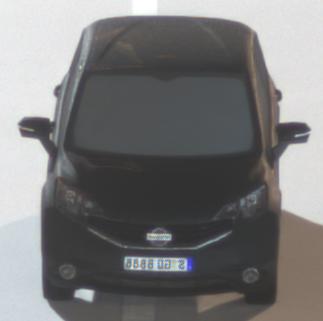
Make: Nissan
Model: Note 1.2
Detailed model: Note (E12) (10/13 - 12/16)
Model produced from: 2013/10
Model produced until: 2015/09
Doors: 5
Color: black
Road condition: dry road
Daytime: night
Contrast: high contrast